Aerial crown-view tile of a tropical tree (Barro Colorado Island, Panama), acquired 20250124:
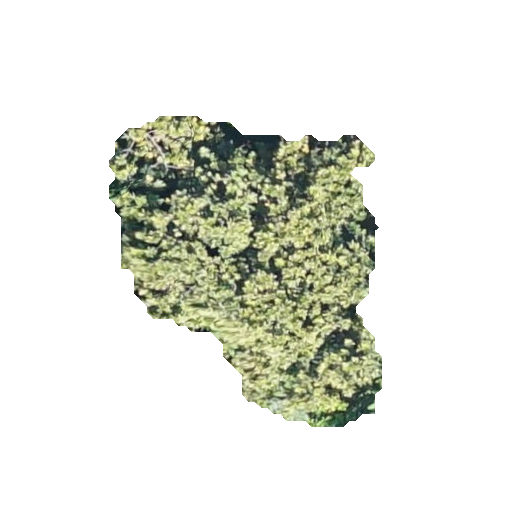
Species: Anacardium excelsum
GBIF accepted scientific name: Anacardium excelsum
Crown area: 89.525 m²